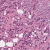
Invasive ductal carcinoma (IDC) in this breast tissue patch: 1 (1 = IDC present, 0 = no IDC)